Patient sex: M
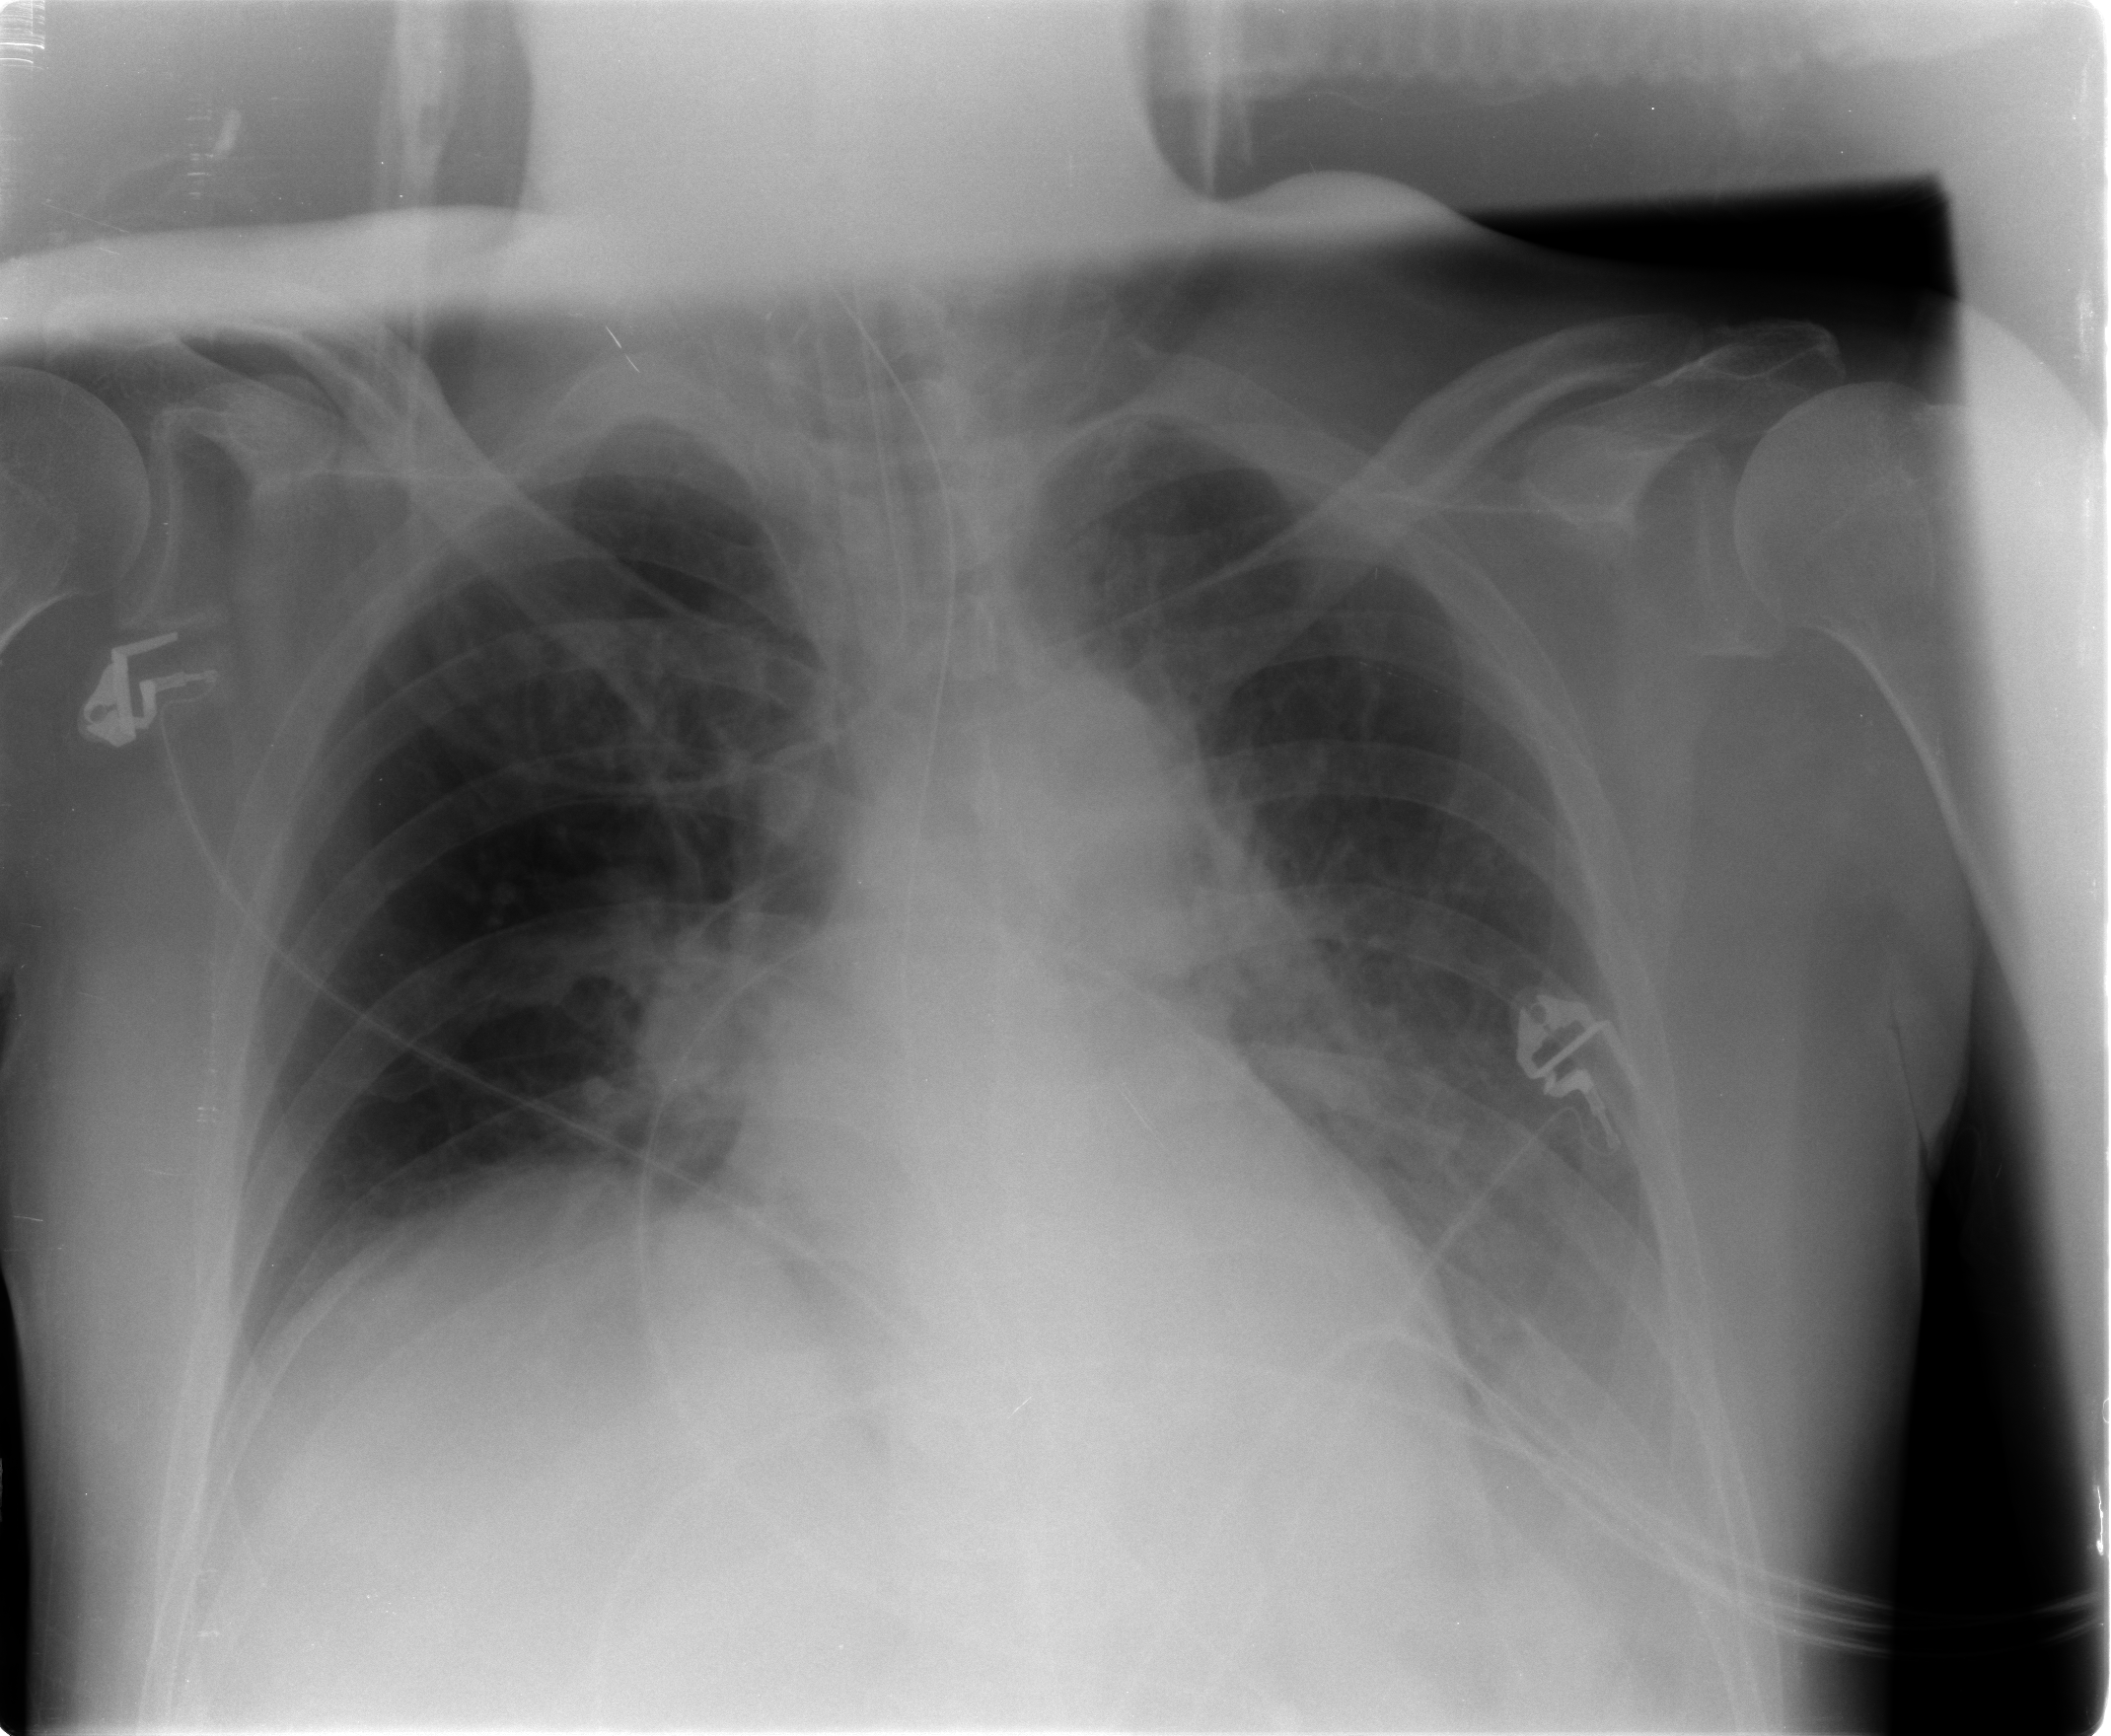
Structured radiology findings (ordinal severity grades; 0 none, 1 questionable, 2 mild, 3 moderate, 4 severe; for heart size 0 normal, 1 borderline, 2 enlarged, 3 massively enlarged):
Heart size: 0
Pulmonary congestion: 2
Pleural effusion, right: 1
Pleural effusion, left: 2
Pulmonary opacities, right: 0
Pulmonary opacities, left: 2
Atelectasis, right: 2
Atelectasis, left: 2